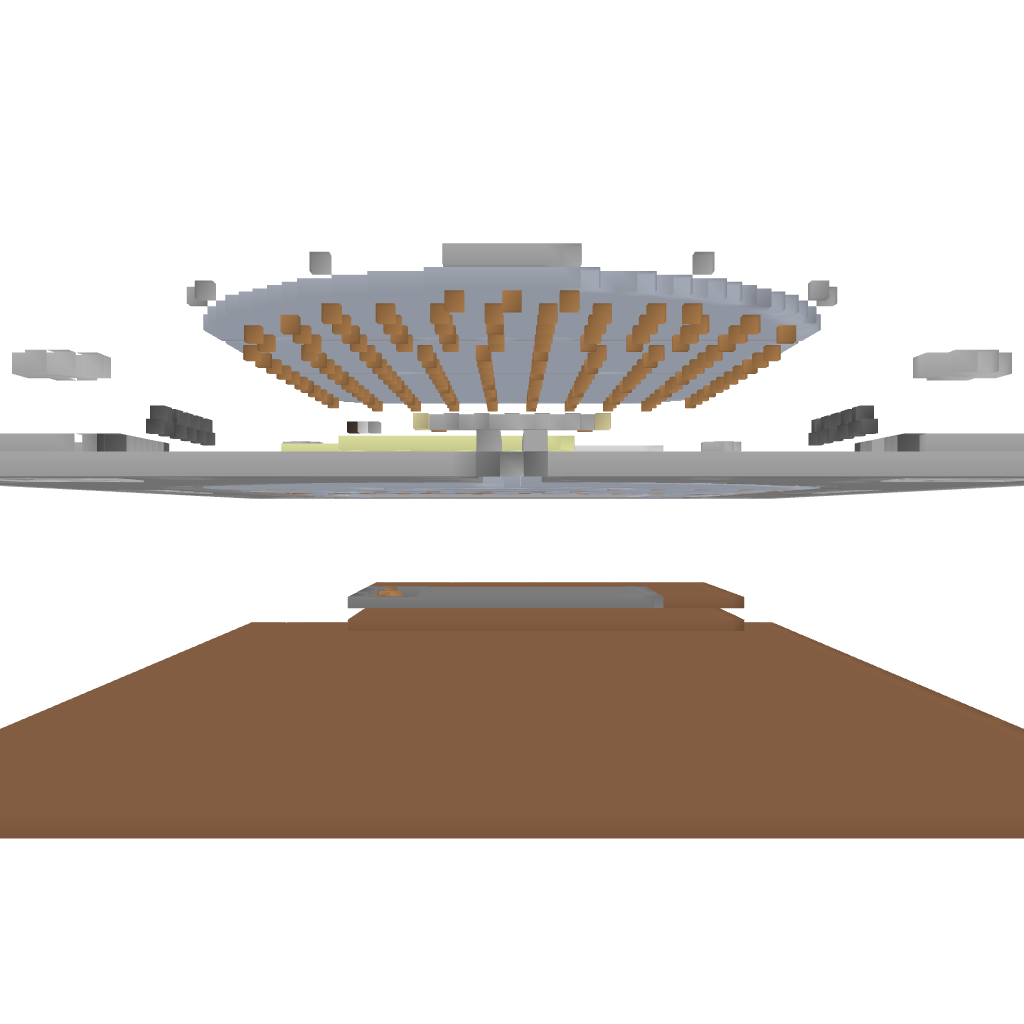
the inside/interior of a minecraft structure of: Swimming Centre